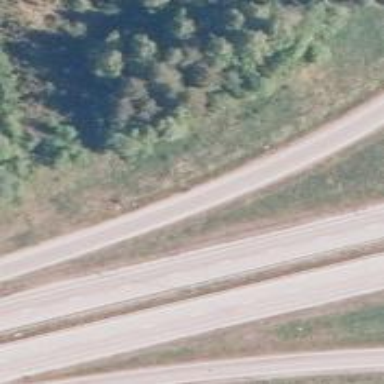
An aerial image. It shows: Trunk link highway with asphalt surface.